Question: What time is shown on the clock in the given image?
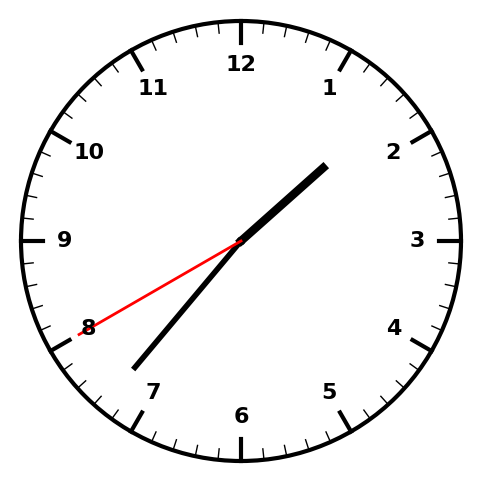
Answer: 01:36:40